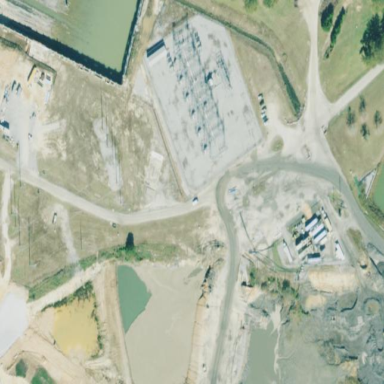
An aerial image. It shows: Distribution level power substation surrounded by fence.